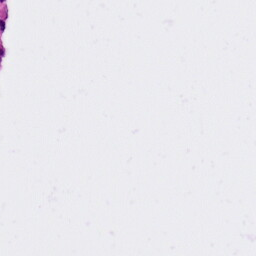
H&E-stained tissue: Ovarian